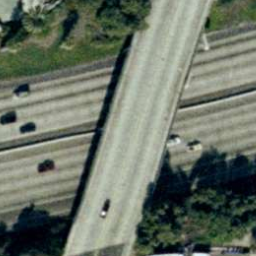
Label: overpass